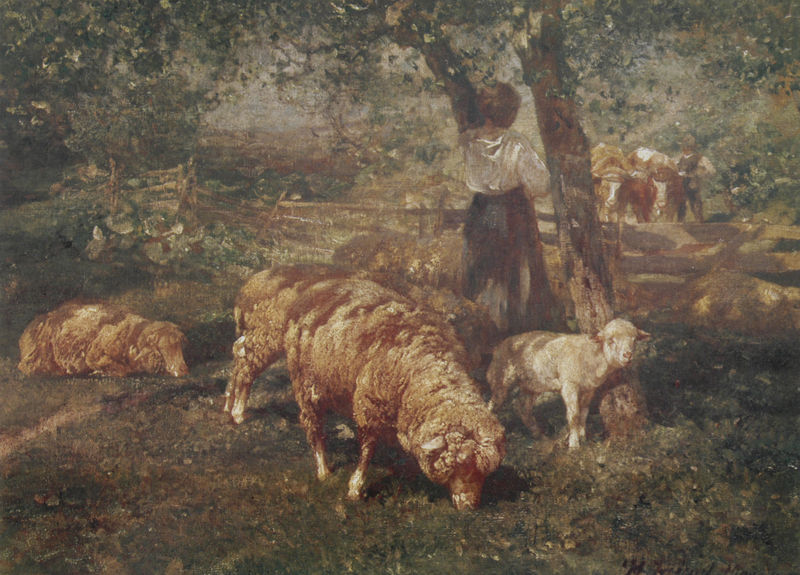
Titel: Weidelandschaft mit Hirtin, Schafen und Rindern (Schäferin am Zaun)
Künstler: Heinrich Zügel
Institution: (Privatbesitz)
Schlagwörter: baum, blätter, dunkel, gemälde, himmel, laub, mann, schatten, schlaf, weiß, bäume, grün, impressionismus, landschaft, menschen, mädchen, ocker, braun, frau, grau, hell, hut, kleid, licht, orange, rücken, schwarz, gras, haus, rasen, rot, tier, tiere, weg, wiese, zaun, beige, gespräch, malerei, rock, bluse, falten, lang, bild, portrait, schauen, signatur, öl, baumstamm, feld, ferne, gräser, halme, horizont, kühe, natur, stamm, strauch, vieh, weide, büsche, gatter, sonne, sträucher, land, kind, wald, bauern, genre, garten, fell, zügel, apfel, magd, sommer, liegen, zwei, bäuerin, feldarbeit, warm, violett, grasen, herde, kuh, rind, bauernhof, lattenzaun, idylle, ölgemälde, querformat, stämme, essen, country, dress, skirt, woman, wolle, weste, bauer, tor, fleisch, lamm, rinder, schaf, pleinair, idyll, milch, anschauen, man, tree, maul, fressen, rinde, begegnung, landscape, trees, landwirtschaft, boy, freilichtmalerei, schattenspiel, hörner, grass, gespann, bock, lämmer, schafe, joch, ochsen, pflug, lämmchen, gegenüber, hammel, hirte, hirten, hirtin, hüten, osterlamm, pferch, reiben, schaaf, schaafe, schäfer, schäferin, sternkreis, sternzeichen, umzäunung, wollschafe, äsen, fence, knecht, cart, halbschatten, lawn, watching, cows, farm, horse, jungtier, büffel, oxen, resting, sheep, grazing, lamb, shepard, wool, worker, shepherd, beziehung, weiße bluse, agriculture, schat, langer rock, hoofe